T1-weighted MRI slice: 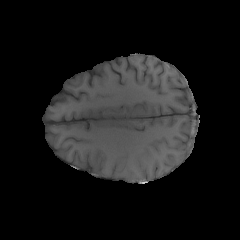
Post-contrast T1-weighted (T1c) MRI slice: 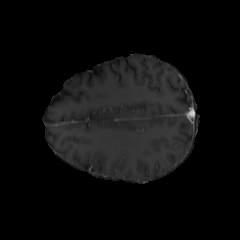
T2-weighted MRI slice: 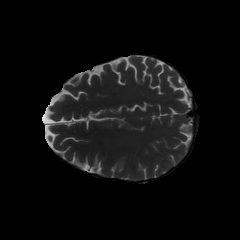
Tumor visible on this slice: no